Field crop: maize
Growth stage: 1
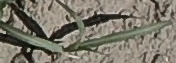
Species: sorghum